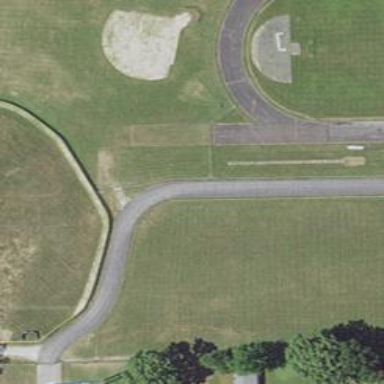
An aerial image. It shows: Asphalt track within leisure land area.